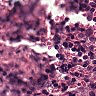
Metastatic tissue present: yes